Field crop: tomato
Growth stage: 1
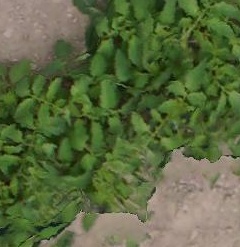
Species: tomato